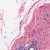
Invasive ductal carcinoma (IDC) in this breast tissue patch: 0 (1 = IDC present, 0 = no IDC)